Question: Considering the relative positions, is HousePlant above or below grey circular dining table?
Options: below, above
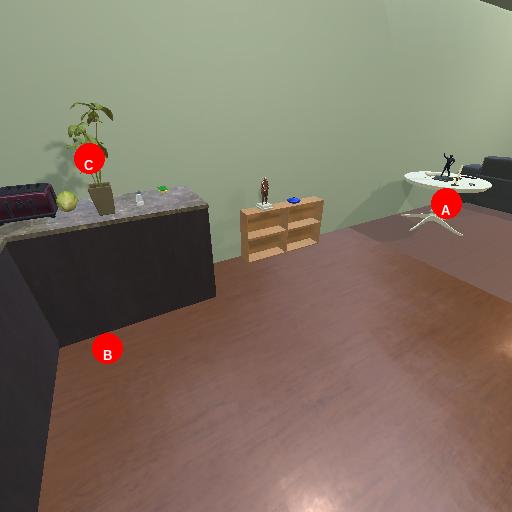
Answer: below